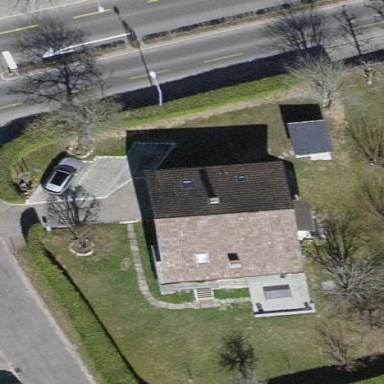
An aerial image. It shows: Detached building with gabled roof.